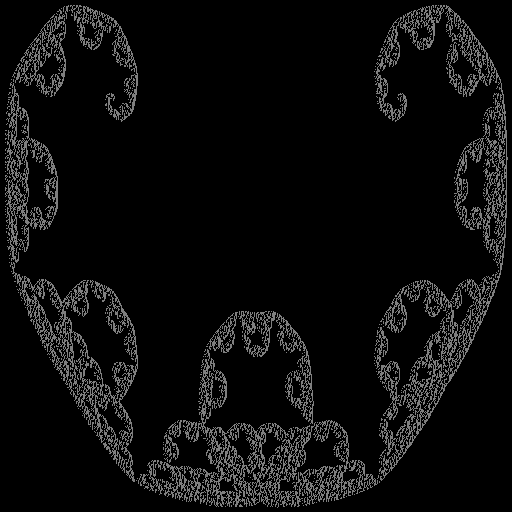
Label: c_curve